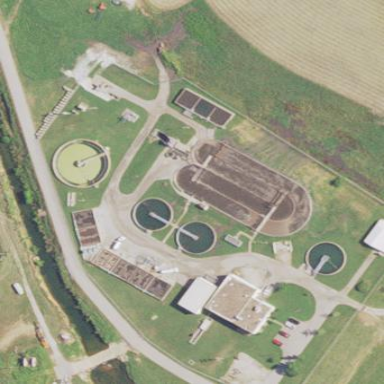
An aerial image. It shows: Image of wastewater.